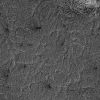
Atmospheric dust classification: not_dusty